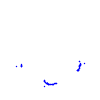
Particle: proton